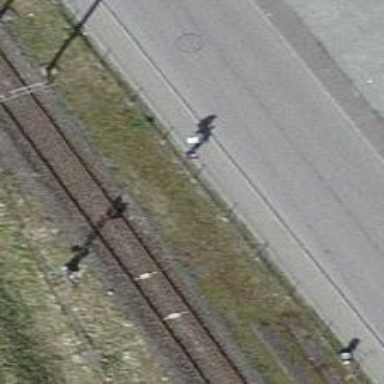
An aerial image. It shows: Railway signal.